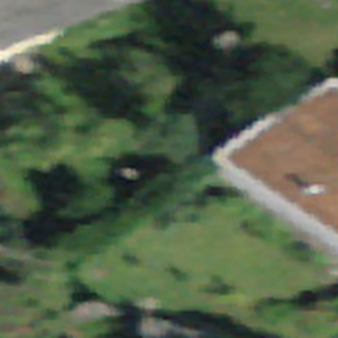
Label: other